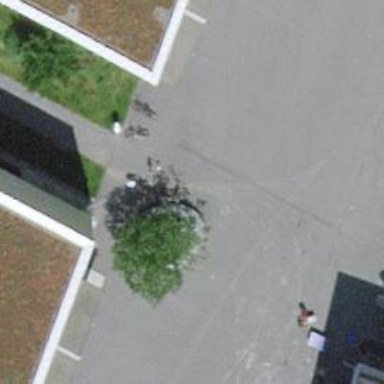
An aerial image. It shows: Asphalt pedestrian road.